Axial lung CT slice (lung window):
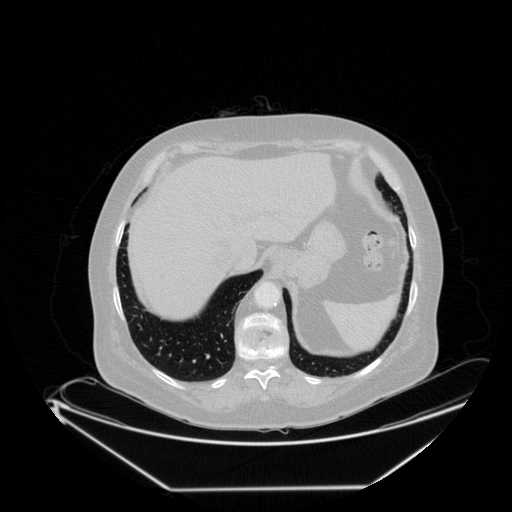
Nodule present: no